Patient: sex F, age 52
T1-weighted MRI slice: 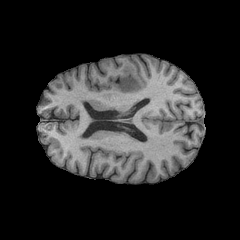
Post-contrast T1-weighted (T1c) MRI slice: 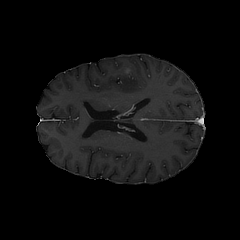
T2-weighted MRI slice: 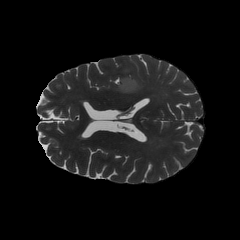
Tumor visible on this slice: yes
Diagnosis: Glioblastoma, IDH-wildtype
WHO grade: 4